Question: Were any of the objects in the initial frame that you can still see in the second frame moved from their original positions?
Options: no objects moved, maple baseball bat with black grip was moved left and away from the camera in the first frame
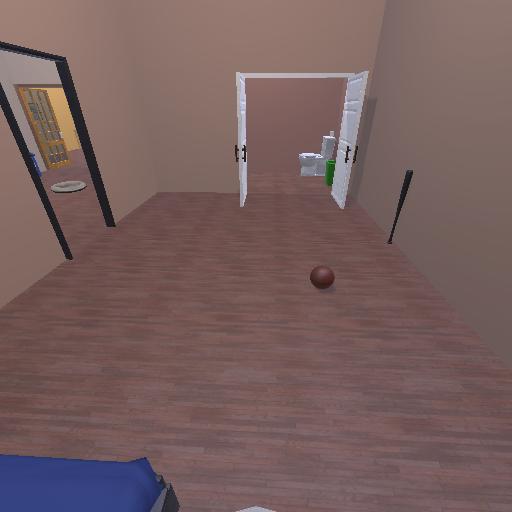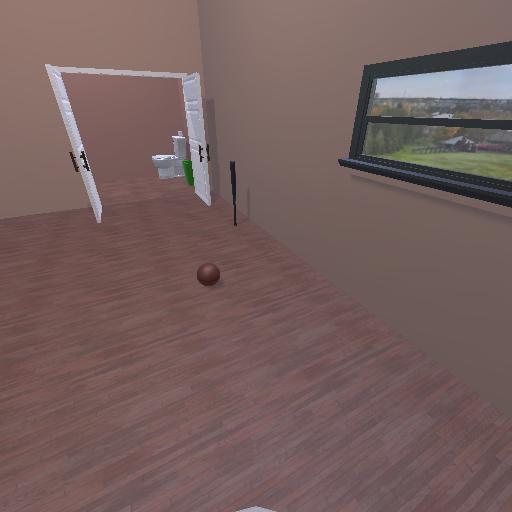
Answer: no objects moved